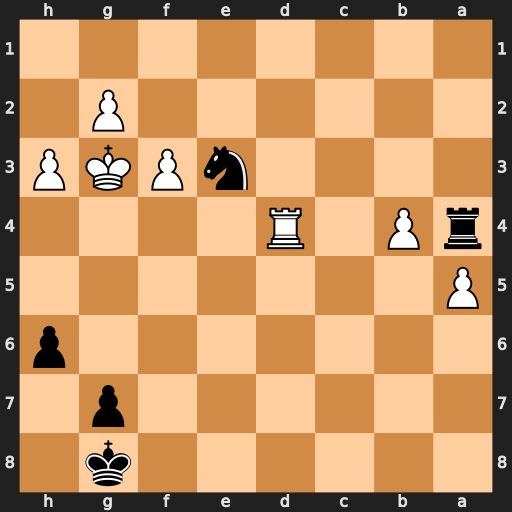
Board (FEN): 6k1/6p1/7p/P7/rP1R4/4nPKP/6P1/8
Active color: b
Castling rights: -
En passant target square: -
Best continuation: Nf5+ Kf4 Nxd4